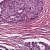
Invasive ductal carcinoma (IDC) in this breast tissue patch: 0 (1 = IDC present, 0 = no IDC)